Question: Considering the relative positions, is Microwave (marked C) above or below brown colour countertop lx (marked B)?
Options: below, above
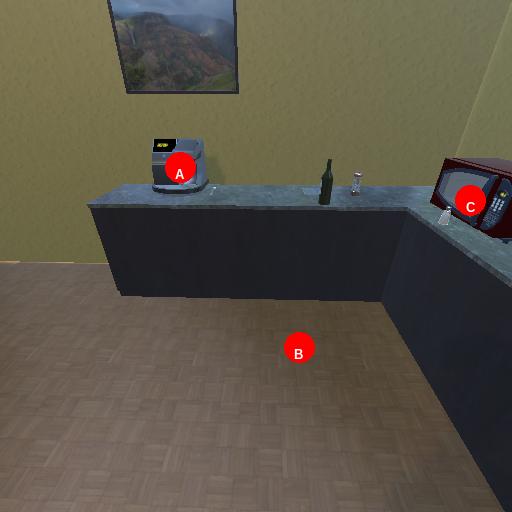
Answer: below